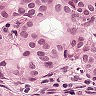
Metastatic tissue present: yes